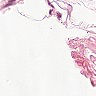
Metastatic tissue present: no